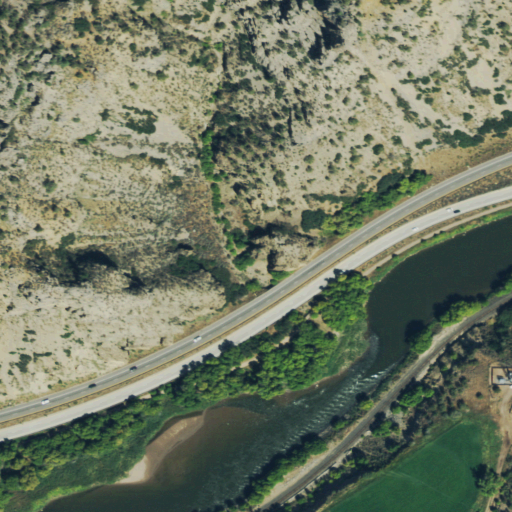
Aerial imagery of valley in Colorado named Tie Gulch containing shrub, woody wetlands, open water, low intensity development, medium intensity development, evergreen forest, deciduous forest, grassland, cultivated crops, high intensity development, open development, and herbaceous wetlands